Interaction volume radius: 5 \u00c5
Interaction volume height: 10 \u00c5
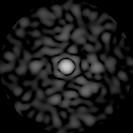
Disorder parameter: 0.8176